Question: I'm trying to create a grid of modules like this:

I have a style for a single module, and I have classes for all the different sized boxes which I add to the div classes for each box depending on the size I want: (100%/50%/33%/25% width & height).
I'm trying to stack the boxes that you see in the upper left of the image above. I figure that I'll have to create another class or two to override the floats of the surrounding boxes, but I'm not sure what to do. Here's my code:
<URL>
<URL>
'''
<div class="box width_25 container_150">
<div class="header">Half Size Title</div>
<div class="content">
Top box
</div>
</div>
<div class="box width_25 container_150">
<div class="header">Half Size Title 2</div>
<div class="content">
Box right below
</div>
</div>
<div class="box width_50 container_300">
<div class="header">Total Mentions</div>
<div class="content">
Center div
</div>
</div>
<div class="box width_25 container_300">
<div class="header">Title</div>
<div class="content">
Right div
</div>
</div>
'''
'''
/* Variable Widths */
.box {
display:block;
-moz-box-sizing: border-box;
-webkit-box-sizing: border-box;
box-sizing: border-box;
margin: 1%;
background: #FFF;
color: #333;
border:1px solid #DDD;
box-shadow:0px 0px 5px 1px #DDD;
}
.width_100 {
display: inline-block;
float: left;
width: 98%;
}
.width_50 {
display: inline-block;
float: left;
width: 48%;
}
.width_33 {
display: inline-block;
float: left;
width: 31.33%;
}
.width_25 {
display: inline-block;
float: left;
width: 23%;
}
.container_150 {
height:130px; // not 150px to compensate for margins
}
.container_200 {
height:200px;
}
.container_250 {
height:250px;
}
.container_300 {
height:300px;
}
.container_400 {
height:400px;
}
'''
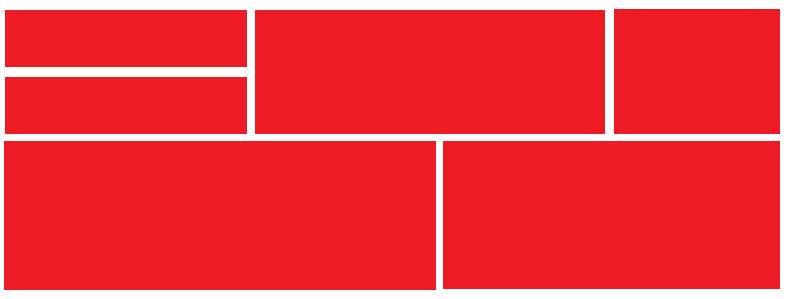
Answer: You need to wrap the stacked divs in a div to achieve that
'''
<div style="width:30%;float:left">
<div style="width:100%; background:blue; height:100px"></div>
<div style="width:100%; background:yellow; height:100px"></div>
</div>
<div style="width:70%; float:right;background:red; height:200px"></div>
'''
Check out this <URL>